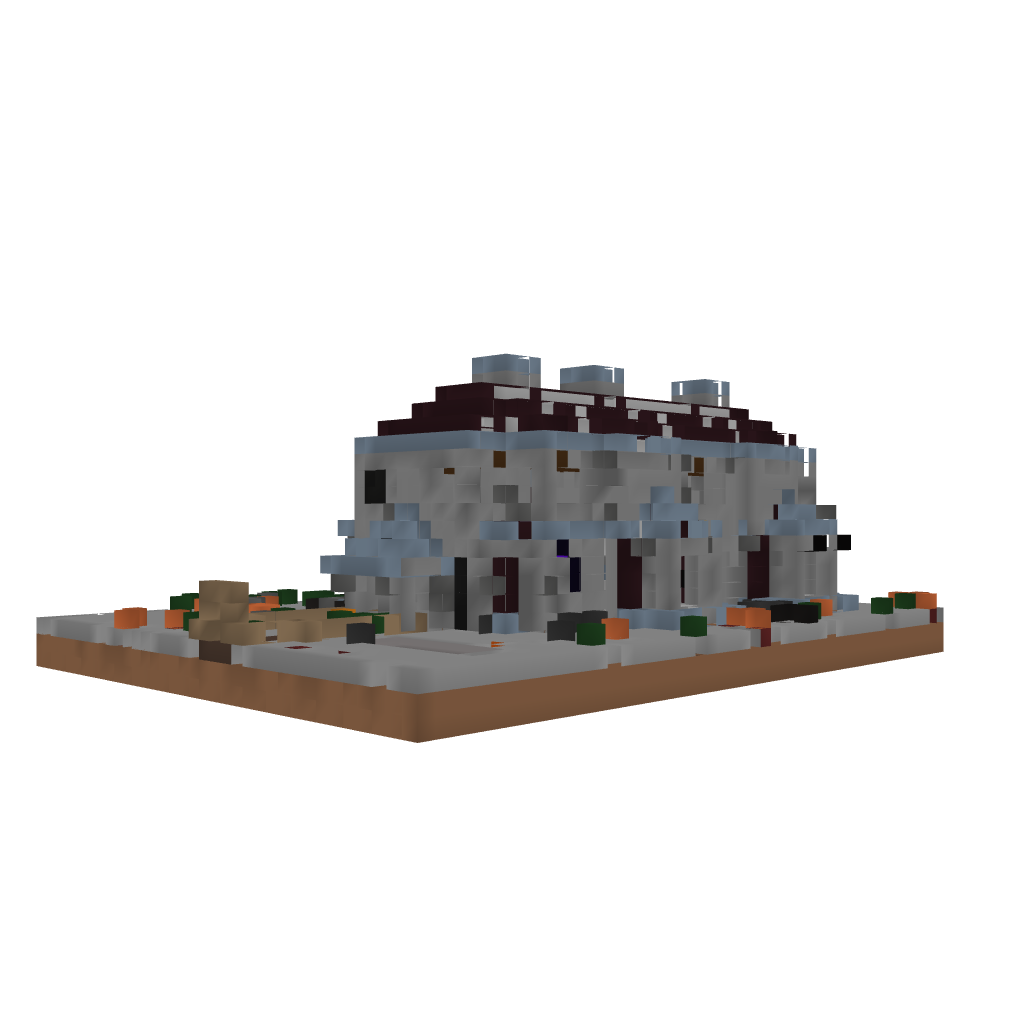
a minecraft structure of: Witch House